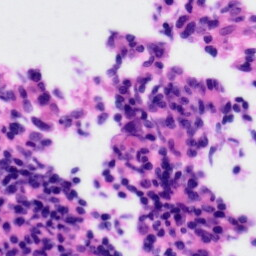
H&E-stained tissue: Tonsil